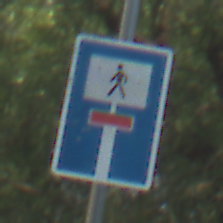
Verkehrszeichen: SackgasseFussgaengerDurchlaessig
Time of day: MorningAfternoon
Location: Outdoor (Urban)
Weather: PartlyCloudy
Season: NotSpecified
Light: Natural